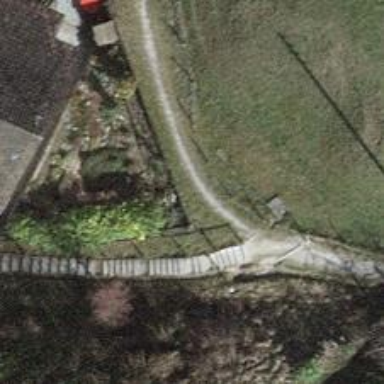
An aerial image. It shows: Paved path.